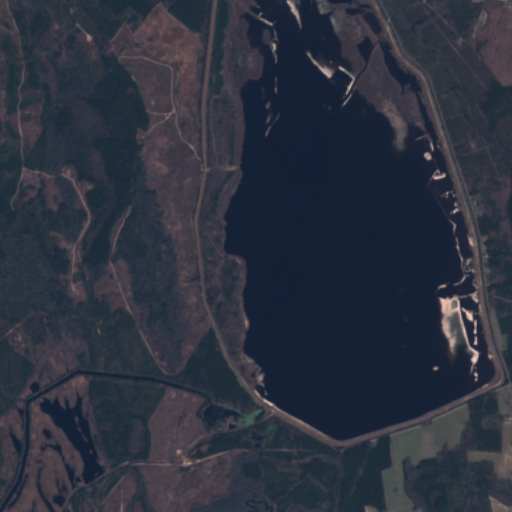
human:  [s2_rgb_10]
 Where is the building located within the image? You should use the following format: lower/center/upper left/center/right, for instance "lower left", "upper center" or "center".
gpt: The building is located in the lower right of the image.
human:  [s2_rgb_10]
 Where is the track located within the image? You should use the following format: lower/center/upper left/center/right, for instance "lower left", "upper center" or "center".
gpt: There is no track in the image.